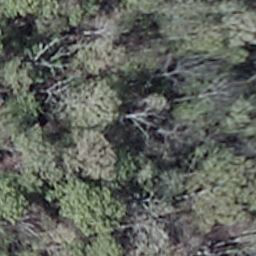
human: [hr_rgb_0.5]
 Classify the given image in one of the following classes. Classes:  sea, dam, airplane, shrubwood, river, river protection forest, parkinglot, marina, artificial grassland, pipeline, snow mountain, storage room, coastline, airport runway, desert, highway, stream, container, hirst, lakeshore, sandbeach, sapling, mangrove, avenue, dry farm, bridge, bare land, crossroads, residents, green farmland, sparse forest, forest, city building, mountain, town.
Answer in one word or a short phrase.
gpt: shrubwood